Field crop: tomato
Growth stage: 2
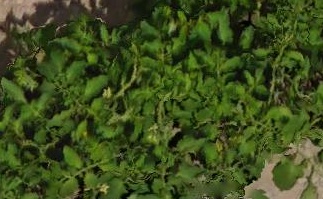
Species: tomato